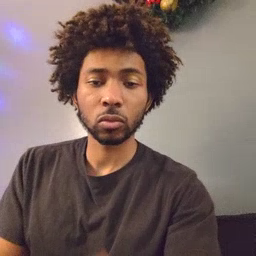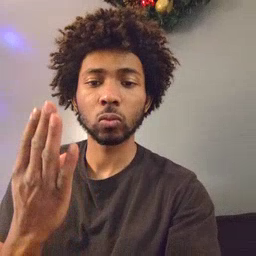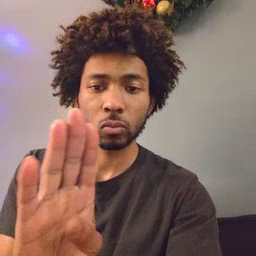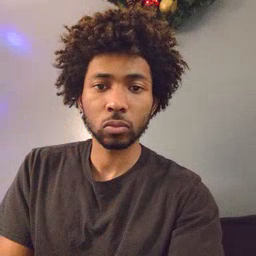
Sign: close